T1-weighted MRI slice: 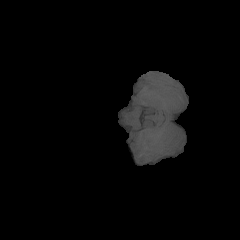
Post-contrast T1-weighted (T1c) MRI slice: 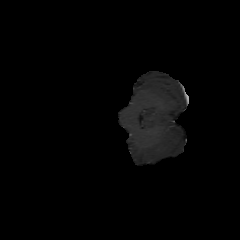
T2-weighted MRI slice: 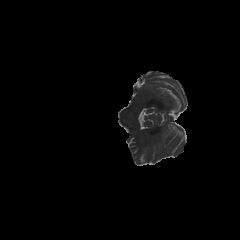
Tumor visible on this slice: no